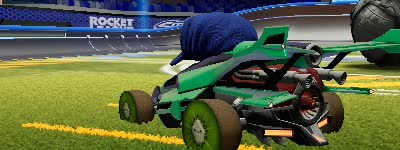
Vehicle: aftershock